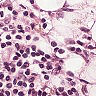
Metastatic tissue present: yes